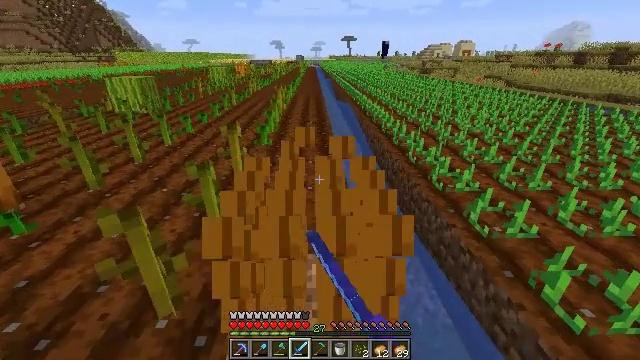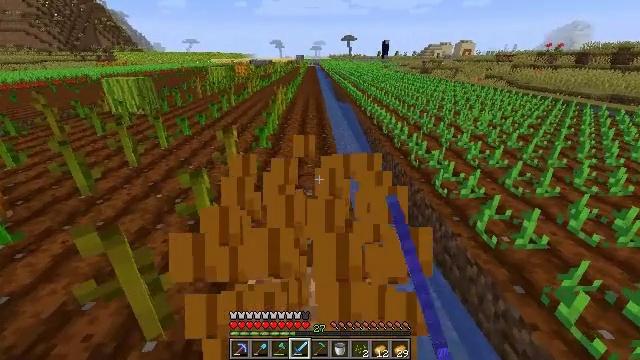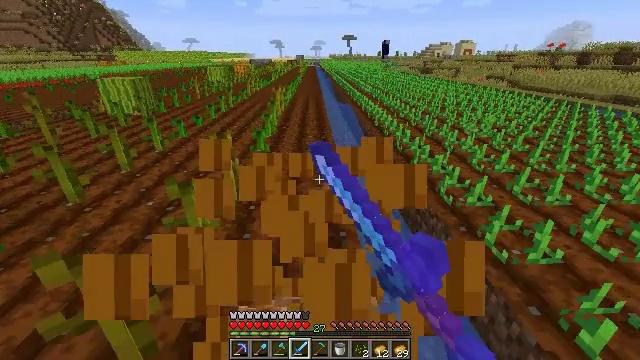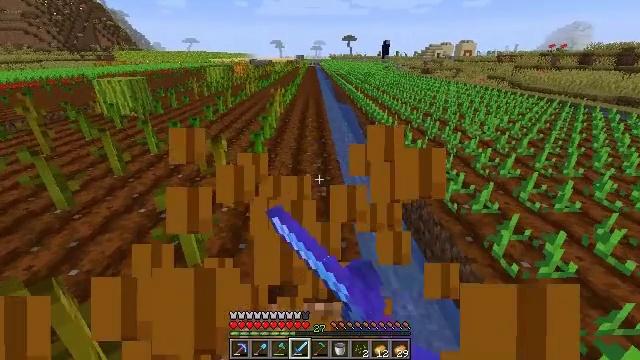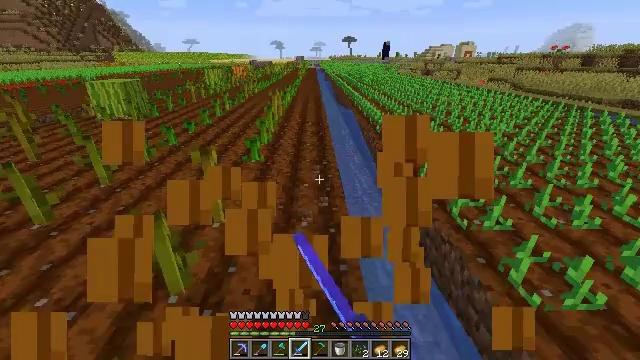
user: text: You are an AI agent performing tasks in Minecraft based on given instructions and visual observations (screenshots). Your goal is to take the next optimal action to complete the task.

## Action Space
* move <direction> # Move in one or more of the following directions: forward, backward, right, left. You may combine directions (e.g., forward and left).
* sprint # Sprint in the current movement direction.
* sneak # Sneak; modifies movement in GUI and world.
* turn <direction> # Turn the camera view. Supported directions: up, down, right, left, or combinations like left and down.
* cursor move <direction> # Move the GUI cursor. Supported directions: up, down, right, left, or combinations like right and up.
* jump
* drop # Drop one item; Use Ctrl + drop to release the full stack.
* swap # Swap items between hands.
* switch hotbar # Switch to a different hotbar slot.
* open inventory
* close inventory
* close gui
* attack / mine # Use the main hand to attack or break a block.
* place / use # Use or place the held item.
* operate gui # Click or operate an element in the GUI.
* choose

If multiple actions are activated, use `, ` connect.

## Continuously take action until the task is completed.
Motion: motion action
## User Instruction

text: Collect the pumpkin by holding left button.
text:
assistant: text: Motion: move forward, attack / mine
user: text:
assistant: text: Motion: move forward, attack / mine
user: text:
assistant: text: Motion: move forward, attack / mine
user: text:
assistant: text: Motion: move forward
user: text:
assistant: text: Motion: no_op